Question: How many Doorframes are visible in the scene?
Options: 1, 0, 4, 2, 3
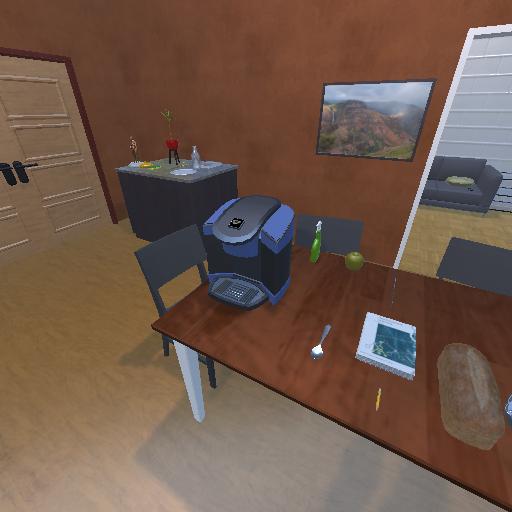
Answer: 1